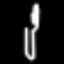
Label: fork